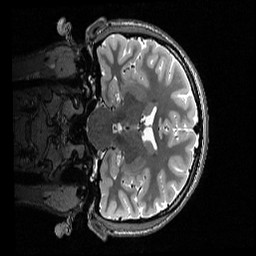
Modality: T2w
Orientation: coronal
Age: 19
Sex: female
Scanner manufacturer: siemens
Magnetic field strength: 3 T
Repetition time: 3.2 s
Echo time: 0.566 s